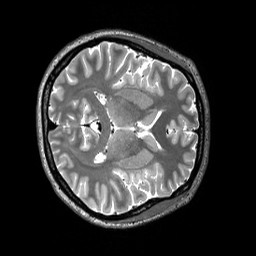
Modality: T2w
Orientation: axial
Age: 28
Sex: female
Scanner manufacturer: siemens
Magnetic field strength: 3 T
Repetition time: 3.2 s
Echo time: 0.565 s